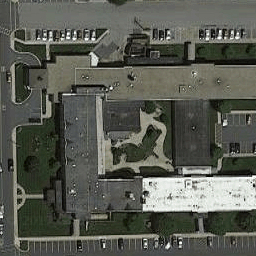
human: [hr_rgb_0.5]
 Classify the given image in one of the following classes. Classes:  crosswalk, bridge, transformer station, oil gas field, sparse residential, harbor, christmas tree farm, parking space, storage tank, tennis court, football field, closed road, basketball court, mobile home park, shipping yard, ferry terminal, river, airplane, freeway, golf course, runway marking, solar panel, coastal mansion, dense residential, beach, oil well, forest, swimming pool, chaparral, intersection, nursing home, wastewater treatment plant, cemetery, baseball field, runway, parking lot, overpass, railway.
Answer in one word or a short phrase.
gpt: nursing home